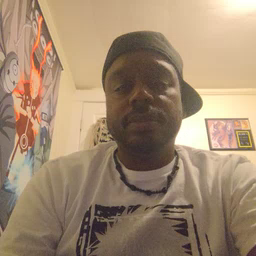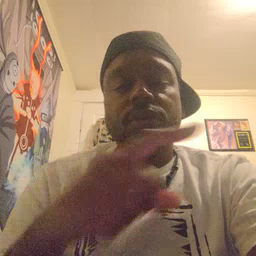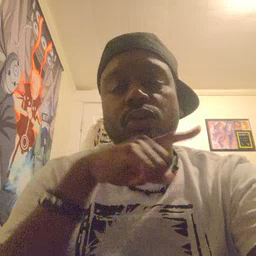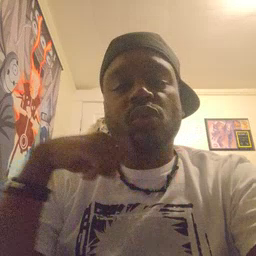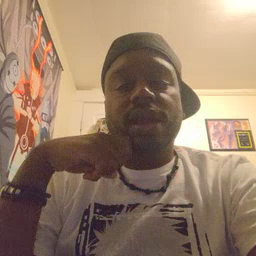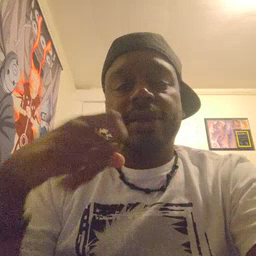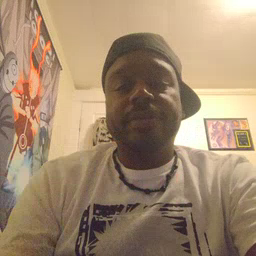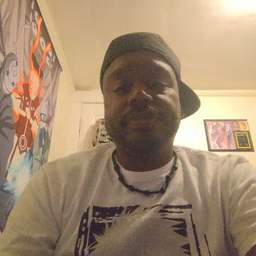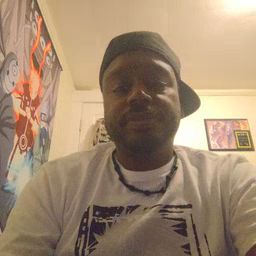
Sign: dry